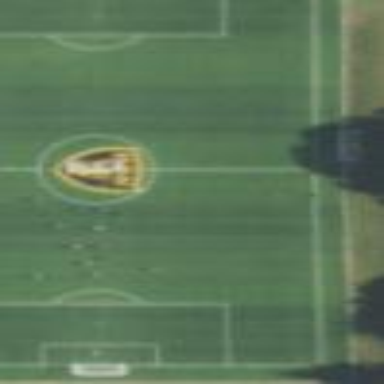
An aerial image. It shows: Artificial turf soccer pitch for leisure sport activities.